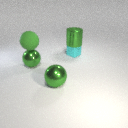
small cyan rubber cube behind large green metal sphere